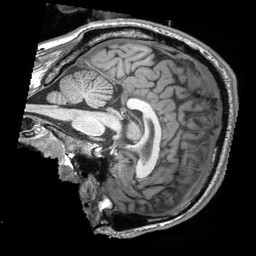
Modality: T1w
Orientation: sagittal
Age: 27
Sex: male